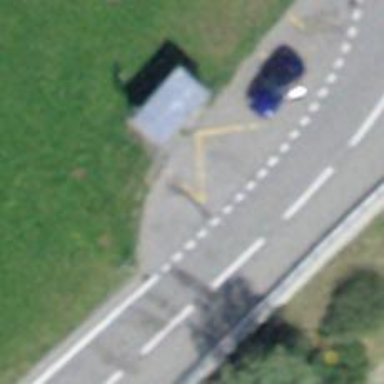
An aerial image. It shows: Bus stop with sheltered platform for public transport.